The plot shows how the frequency content of a bearing vibration signal evolves over time (STFT spectrogram). Based on the visible evidence, which condition applies: normal, inner_race, outer_race, ball?
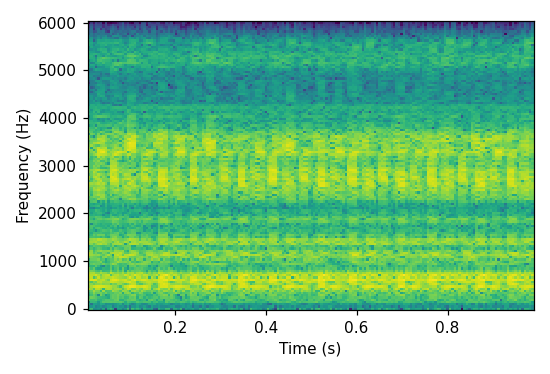
Answer: outer_race